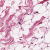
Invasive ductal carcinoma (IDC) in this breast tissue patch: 0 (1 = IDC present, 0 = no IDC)